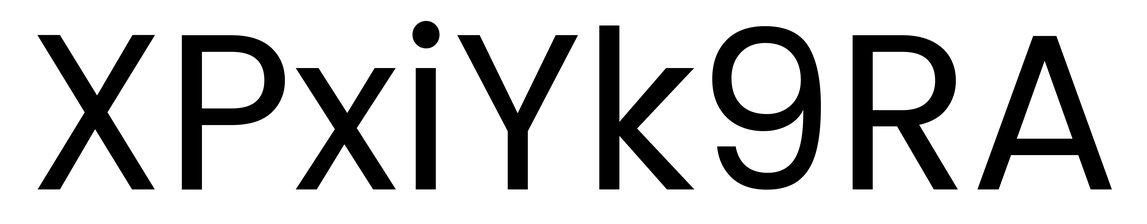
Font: Poppins-Regular